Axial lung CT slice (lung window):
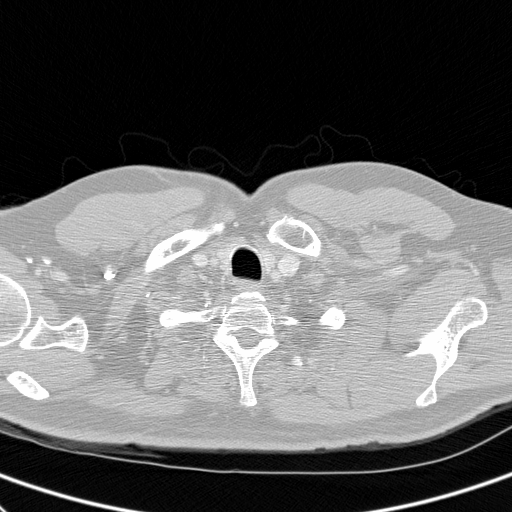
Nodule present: no